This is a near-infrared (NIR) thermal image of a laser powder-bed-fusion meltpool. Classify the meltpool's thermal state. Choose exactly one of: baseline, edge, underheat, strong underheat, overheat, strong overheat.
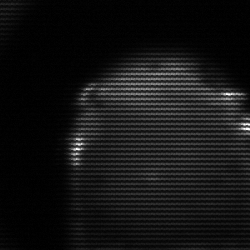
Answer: edge